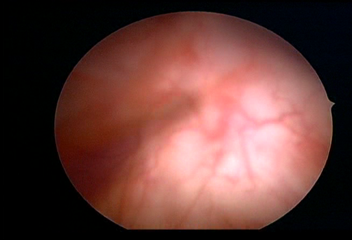
Modality: WLC
Class: Normal mucosa
Bladder cancer association: No